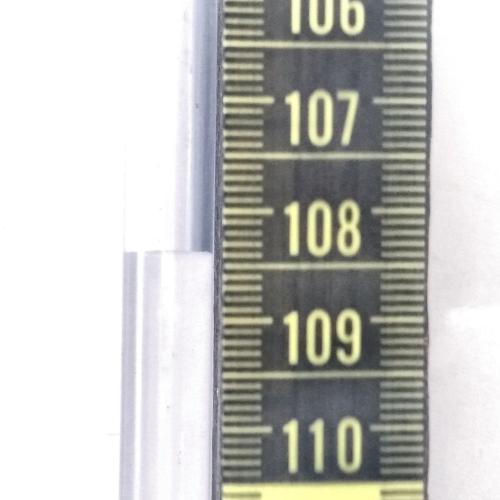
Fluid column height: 108.4 cm